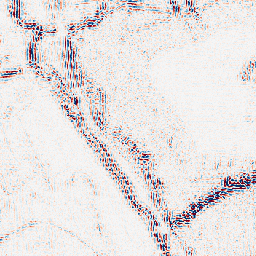
Category: wavelet
Decomposition family: wavelet_reverse_biorthogonal
Decomposition parameters: wavelet: rbio3.5
level: 2
Upsampling method: fft_zeropad
Upsampling parameters: scale: 4
Upsampling scale: 4